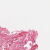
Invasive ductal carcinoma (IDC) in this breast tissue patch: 0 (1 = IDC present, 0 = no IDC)